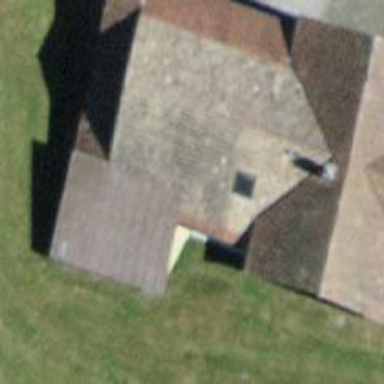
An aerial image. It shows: Farm building.